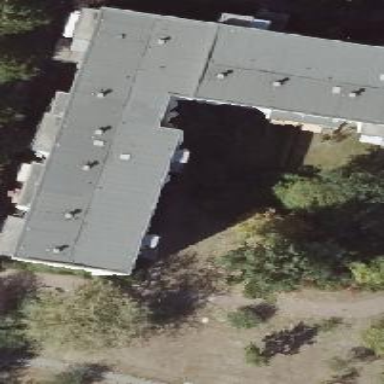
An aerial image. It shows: Building with apartments and flat roof.